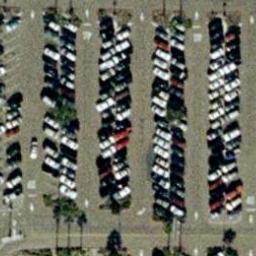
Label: parkinglot